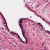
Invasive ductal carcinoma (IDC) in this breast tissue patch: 0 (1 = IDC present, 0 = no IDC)